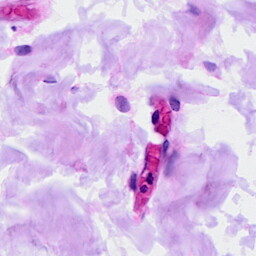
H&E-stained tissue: Ovarian